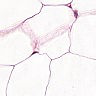
Metastatic tissue present: no